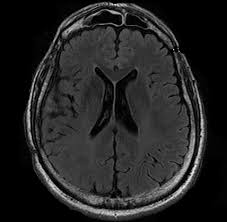
Label: notumor